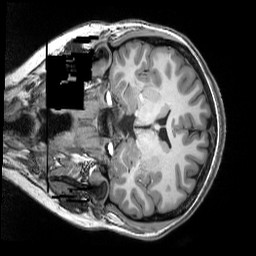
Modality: T1w
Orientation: coronal
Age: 18
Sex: female
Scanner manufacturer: siemens
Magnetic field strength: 3 T
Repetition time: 2.5 s
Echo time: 0.00343 s